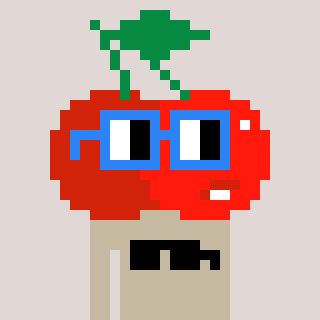
a pixel art character with square blue glasses, a cherry-shaped head and a bege-colored body on a warm background